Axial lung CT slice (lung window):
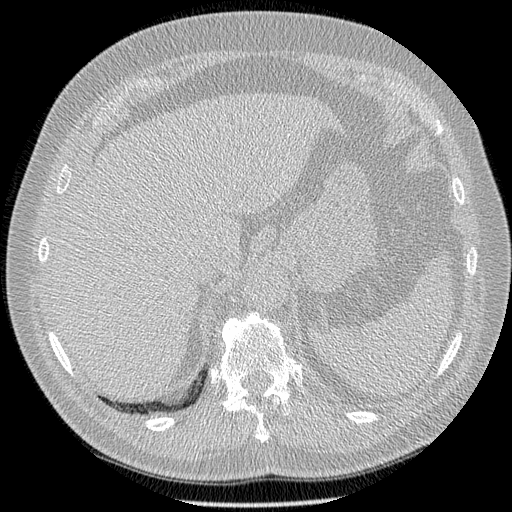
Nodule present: no